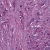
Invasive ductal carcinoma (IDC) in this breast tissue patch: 1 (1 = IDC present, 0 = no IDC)